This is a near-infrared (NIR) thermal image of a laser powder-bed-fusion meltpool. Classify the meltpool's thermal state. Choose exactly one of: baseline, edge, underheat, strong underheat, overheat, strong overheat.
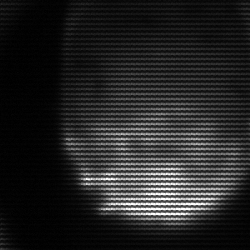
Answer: edge